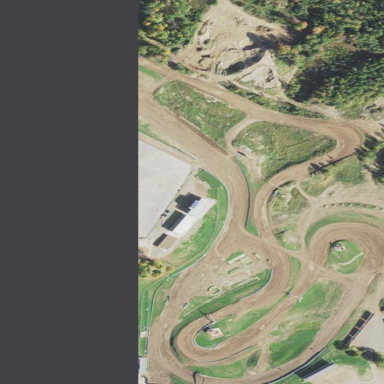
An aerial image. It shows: Dirt raceway for motor sports.